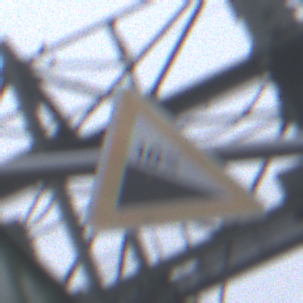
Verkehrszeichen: Gefaelle10
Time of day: MorningAfternoon
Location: Outdoor (Suburban)
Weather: Overcast
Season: NotSpecified
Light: Natural